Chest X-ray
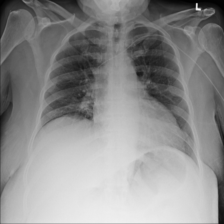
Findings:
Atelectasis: negative
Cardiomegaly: negative
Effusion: negative
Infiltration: positive
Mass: negative
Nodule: negative
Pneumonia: negative
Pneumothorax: negative
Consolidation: negative
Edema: negative
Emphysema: negative
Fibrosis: negative
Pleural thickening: negative
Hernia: negative